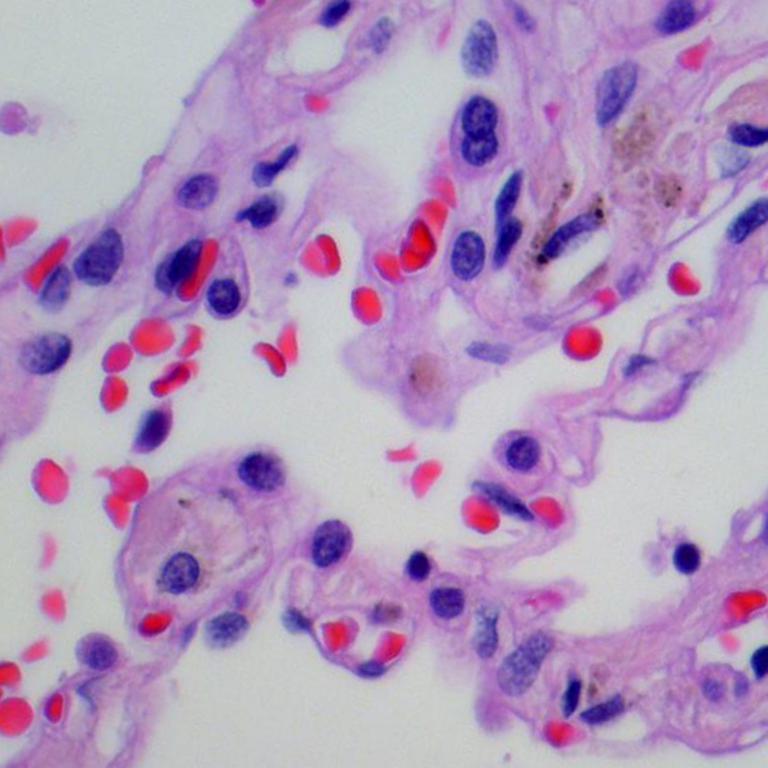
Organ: lung
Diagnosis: benign